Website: crate-barrel
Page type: receipt
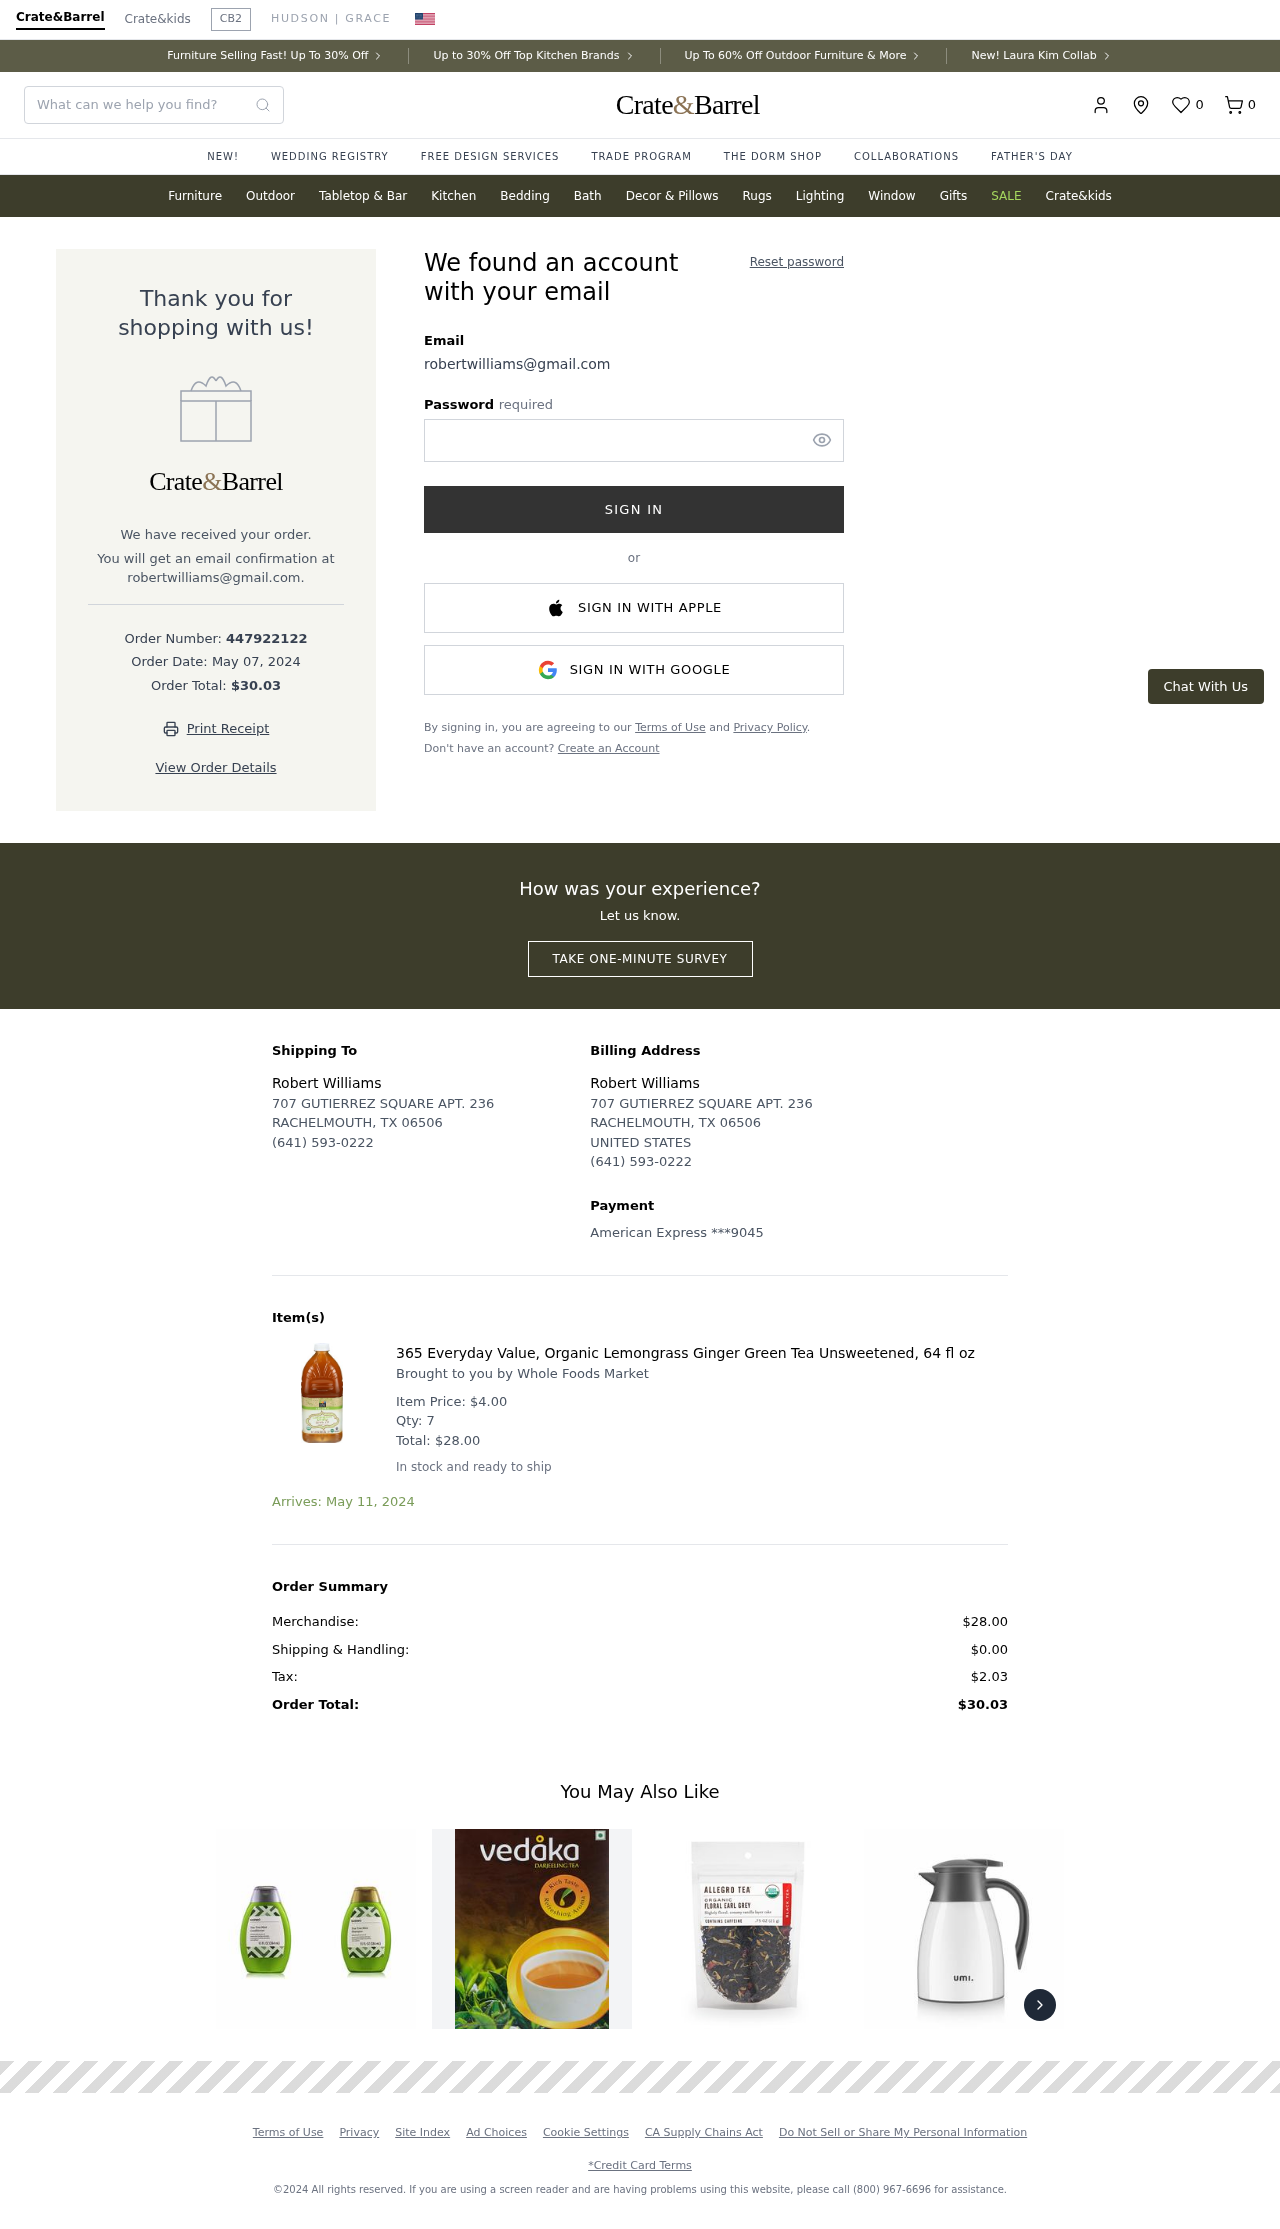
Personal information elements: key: PII_CARD_LAST4
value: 9045
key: PII_CARD_TYPE
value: American Express
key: PII_COUNTRY
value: UNITED STATES
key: PII_EMAIL
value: robertwilliams@gmail.com
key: PII_FULLNAME
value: Robert Williams
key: PII_STREET
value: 707 GUTIERREZ SQUARE APT. 236
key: PII_EMAIL2
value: robertwilliams@gmail.com
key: PII_CITY_STATE_ZIP
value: RACHELMOUTH, TX 06506
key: PII_PHONE
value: (641) 593-0222
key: PII_FULLNAME2
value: Robert Williams
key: PII_STREET2
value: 707 GUTIERREZ SQUARE APT. 236
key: PII_CITY_STATE_ZIP2
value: RACHELMOUTH, TX 06506
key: PII_PHONE2
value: (641) 593-0222
Product elements: key: PRODUCT1_DESC
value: Brought to you by Whole Foods Market
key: PRODUCT1_NAME
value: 365 Everyday Value, Organic Lemongrass Ginger Green Tea Unsweetened, 64 fl oz
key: PRODUCT1_PRICE
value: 4
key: PRODUCT1_QUANTITY
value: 7
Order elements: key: ORDER_NUM_ITEMS
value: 0
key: ORDER_ID
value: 447922122
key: ORDER_DATE
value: May 07, 2024
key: ORDER_TOTAL
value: $30.03
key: ORDER_ITEM_TOTAL
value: $28.00
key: ORDER_DELIVERY_DATE
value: Arrives: May 11, 2024
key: ORDER_SUBTOTAL
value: $28.00
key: ORDER_SHIPPING_COST
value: $0.00
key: ORDER_TAX
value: $2.03
Search elements: key: HEADER_SEARCH
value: What can we help you find?
Other elements: key: FAVORITES_COUNT
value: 0